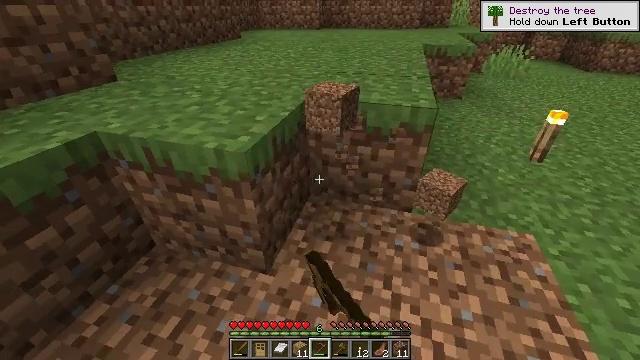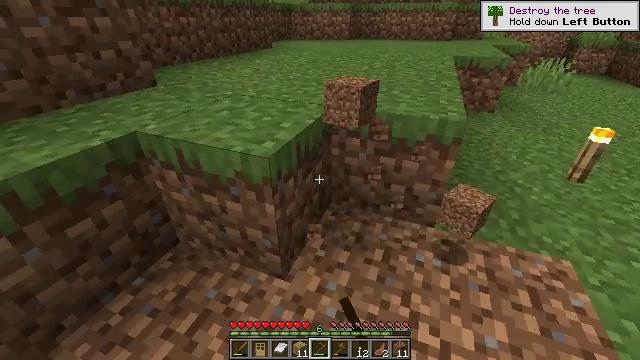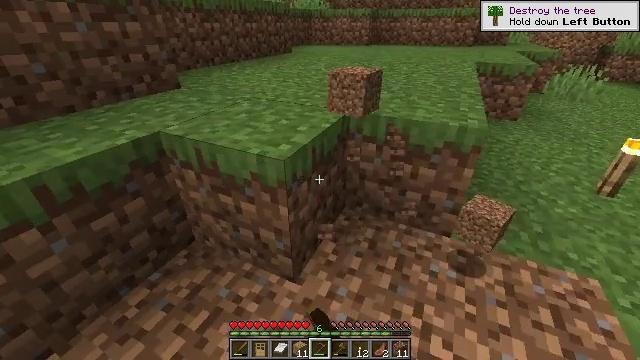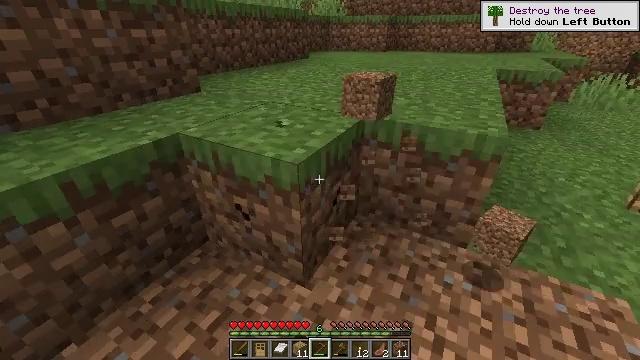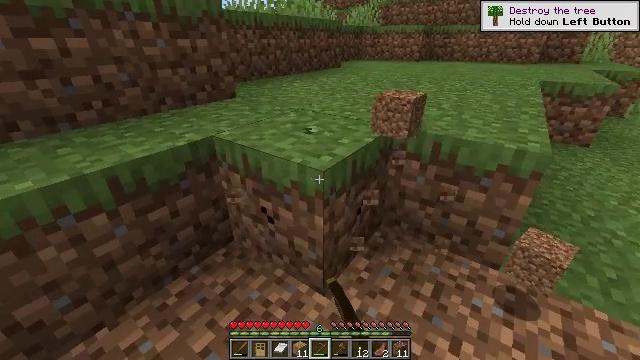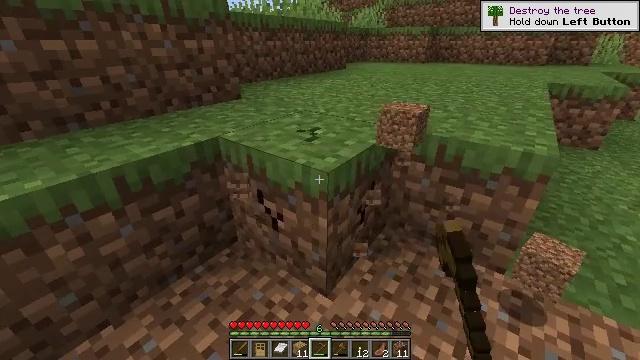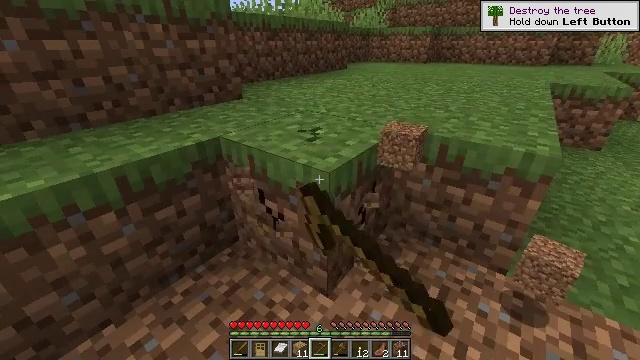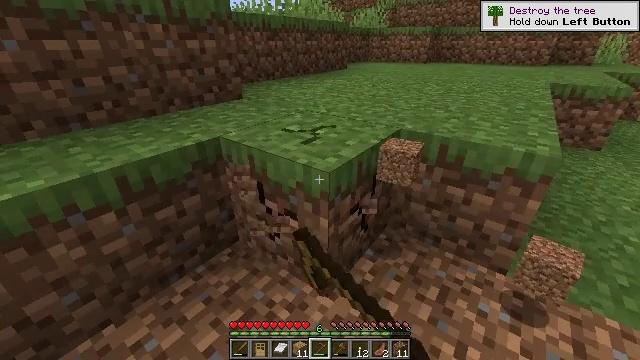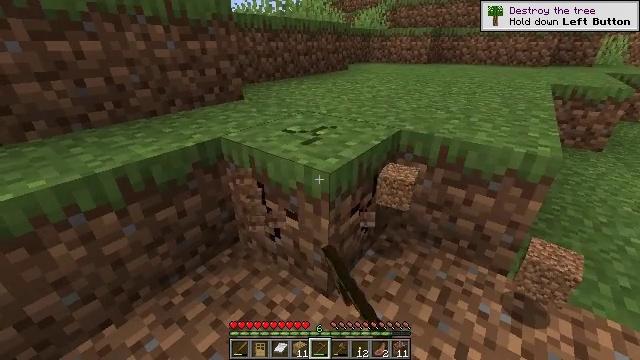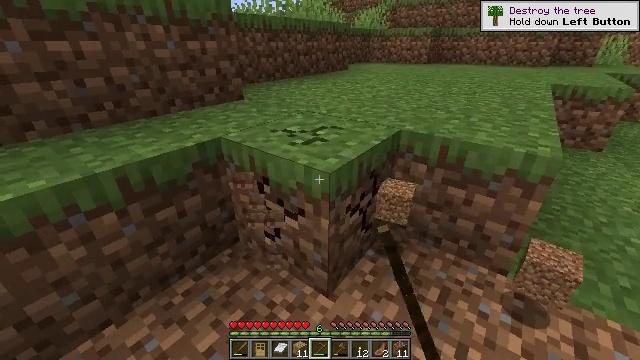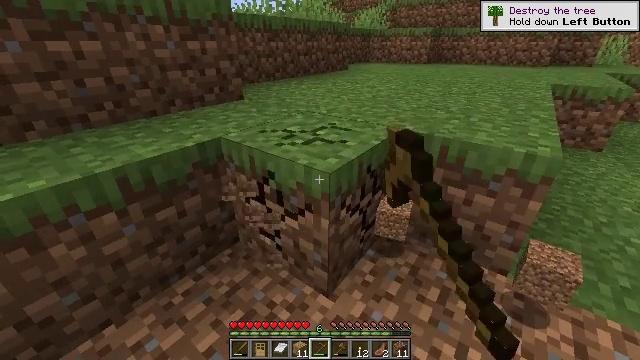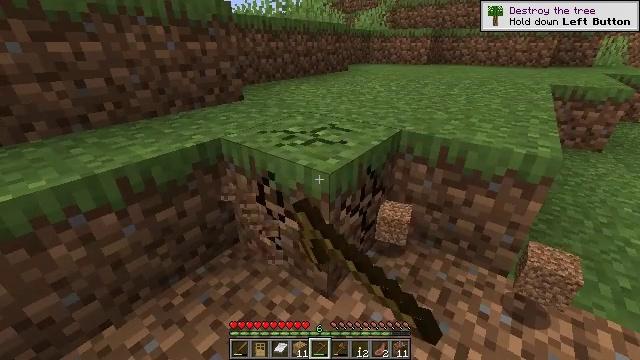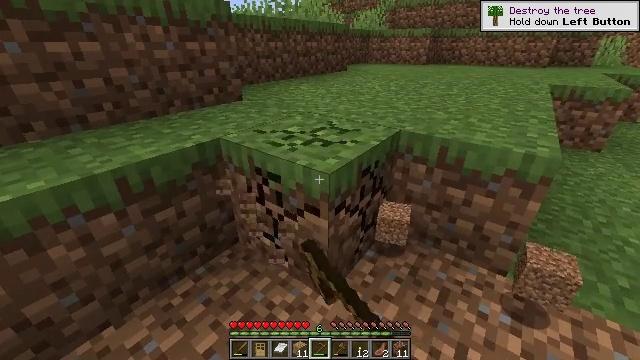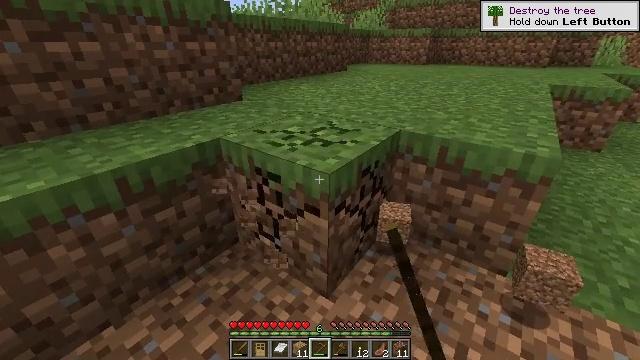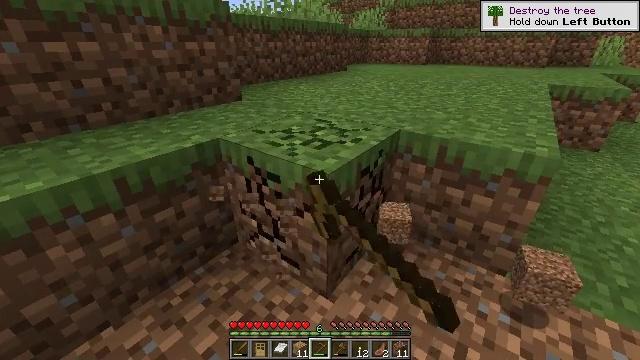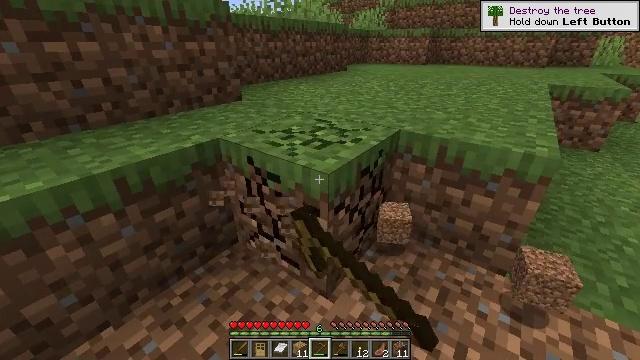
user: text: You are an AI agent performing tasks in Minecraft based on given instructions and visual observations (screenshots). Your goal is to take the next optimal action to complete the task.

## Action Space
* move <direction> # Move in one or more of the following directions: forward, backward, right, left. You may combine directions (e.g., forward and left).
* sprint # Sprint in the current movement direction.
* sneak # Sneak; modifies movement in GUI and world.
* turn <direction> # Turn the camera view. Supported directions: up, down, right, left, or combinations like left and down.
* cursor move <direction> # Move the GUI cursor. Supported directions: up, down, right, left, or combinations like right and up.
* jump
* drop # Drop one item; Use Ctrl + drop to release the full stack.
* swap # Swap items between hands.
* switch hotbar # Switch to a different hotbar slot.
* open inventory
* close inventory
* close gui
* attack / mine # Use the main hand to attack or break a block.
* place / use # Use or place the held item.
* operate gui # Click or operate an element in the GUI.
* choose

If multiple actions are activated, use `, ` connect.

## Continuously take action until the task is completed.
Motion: motion action
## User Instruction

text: Mine grass block from the ground.
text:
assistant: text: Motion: turn left and up, attack / mine
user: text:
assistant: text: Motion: turn left, attack / mine
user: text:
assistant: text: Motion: turn left and up, attack / mine
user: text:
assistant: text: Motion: turn left and up, attack / mine
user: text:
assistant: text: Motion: turn left, attack / mine
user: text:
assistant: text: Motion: attack / mine
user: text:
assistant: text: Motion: attack / mine
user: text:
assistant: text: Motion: attack / mine
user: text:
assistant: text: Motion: attack / mine
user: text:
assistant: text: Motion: attack / mine
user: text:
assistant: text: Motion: attack / mine
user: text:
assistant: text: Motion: attack / mine
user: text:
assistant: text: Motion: attack / mine
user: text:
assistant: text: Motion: attack / mine
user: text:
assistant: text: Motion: attack / mine
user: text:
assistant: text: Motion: attack / mine
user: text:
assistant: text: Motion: attack / mine
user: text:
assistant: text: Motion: attack / mine
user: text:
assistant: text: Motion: attack / mine
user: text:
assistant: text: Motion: attack / mine
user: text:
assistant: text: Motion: attack / mine
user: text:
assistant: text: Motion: attack / mine
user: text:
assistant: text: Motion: attack / mine
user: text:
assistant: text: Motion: attack / mine
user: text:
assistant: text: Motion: attack / mine
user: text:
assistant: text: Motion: turn right, attack / mine
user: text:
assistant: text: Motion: turn right, attack / mine
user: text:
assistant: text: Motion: turn right, attack / mine
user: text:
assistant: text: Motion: turn right, attack / mine
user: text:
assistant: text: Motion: turn right, attack / mine